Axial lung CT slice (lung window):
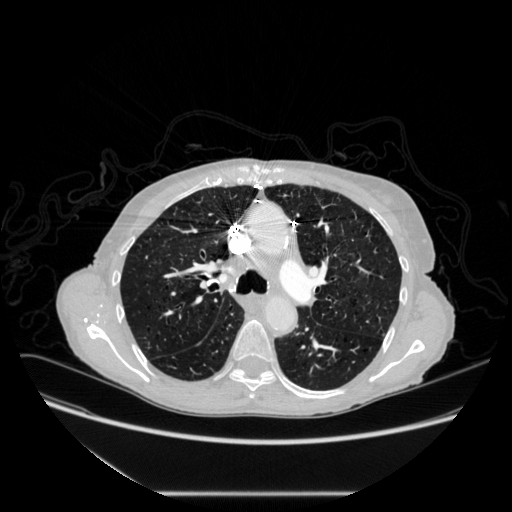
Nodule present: no